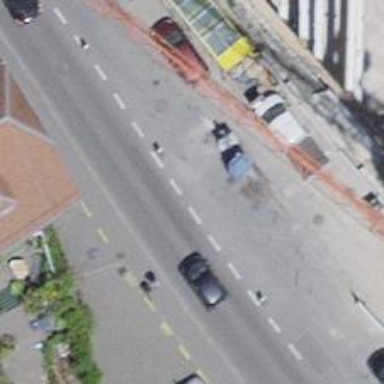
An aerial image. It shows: Uncontrolled crossing with pedestrian island.